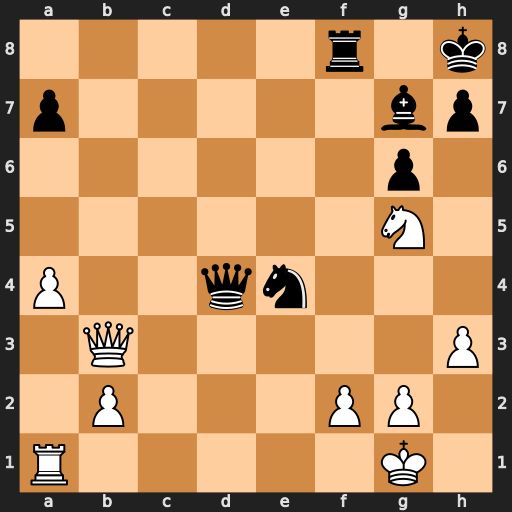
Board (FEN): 5r1k/p5bp/6p1/6N1/P2qn3/1Q5P/1P3PP1/R5K1
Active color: w
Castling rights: -
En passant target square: -
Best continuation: Nf7+ Rxf7 Qxf7